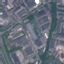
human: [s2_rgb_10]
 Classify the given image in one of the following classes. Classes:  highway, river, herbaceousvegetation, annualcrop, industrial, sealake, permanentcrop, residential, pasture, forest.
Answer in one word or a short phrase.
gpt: Industrial